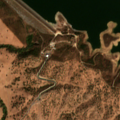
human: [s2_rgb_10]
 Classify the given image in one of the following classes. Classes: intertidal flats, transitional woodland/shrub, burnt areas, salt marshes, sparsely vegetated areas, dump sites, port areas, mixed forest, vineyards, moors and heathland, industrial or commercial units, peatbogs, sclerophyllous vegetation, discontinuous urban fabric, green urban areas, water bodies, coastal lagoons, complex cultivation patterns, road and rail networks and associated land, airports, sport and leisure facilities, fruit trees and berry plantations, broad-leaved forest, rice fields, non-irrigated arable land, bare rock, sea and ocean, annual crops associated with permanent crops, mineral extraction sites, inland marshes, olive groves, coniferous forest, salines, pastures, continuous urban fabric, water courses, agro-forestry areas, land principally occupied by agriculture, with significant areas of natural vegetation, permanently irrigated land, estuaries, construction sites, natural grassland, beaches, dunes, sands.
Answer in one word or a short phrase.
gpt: agro-forestry areas, broad-leaved forest, transitional woodland/shrub, water bodies